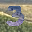
Label: 3